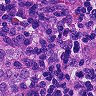
Metastatic tissue present: yes